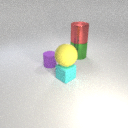
small purple rubber cylinder behind small cyan rubber cube